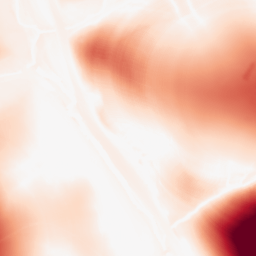
Category: morphological
Decomposition family: tophat
Decomposition parameters: size: 100
mode: white
Upsampling method: lanczos
Upsampling parameters: scale: 2
Upsampling scale: 2